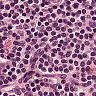
Metastatic tissue present: no